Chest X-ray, PA view. Patient: 57 years old, sex M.
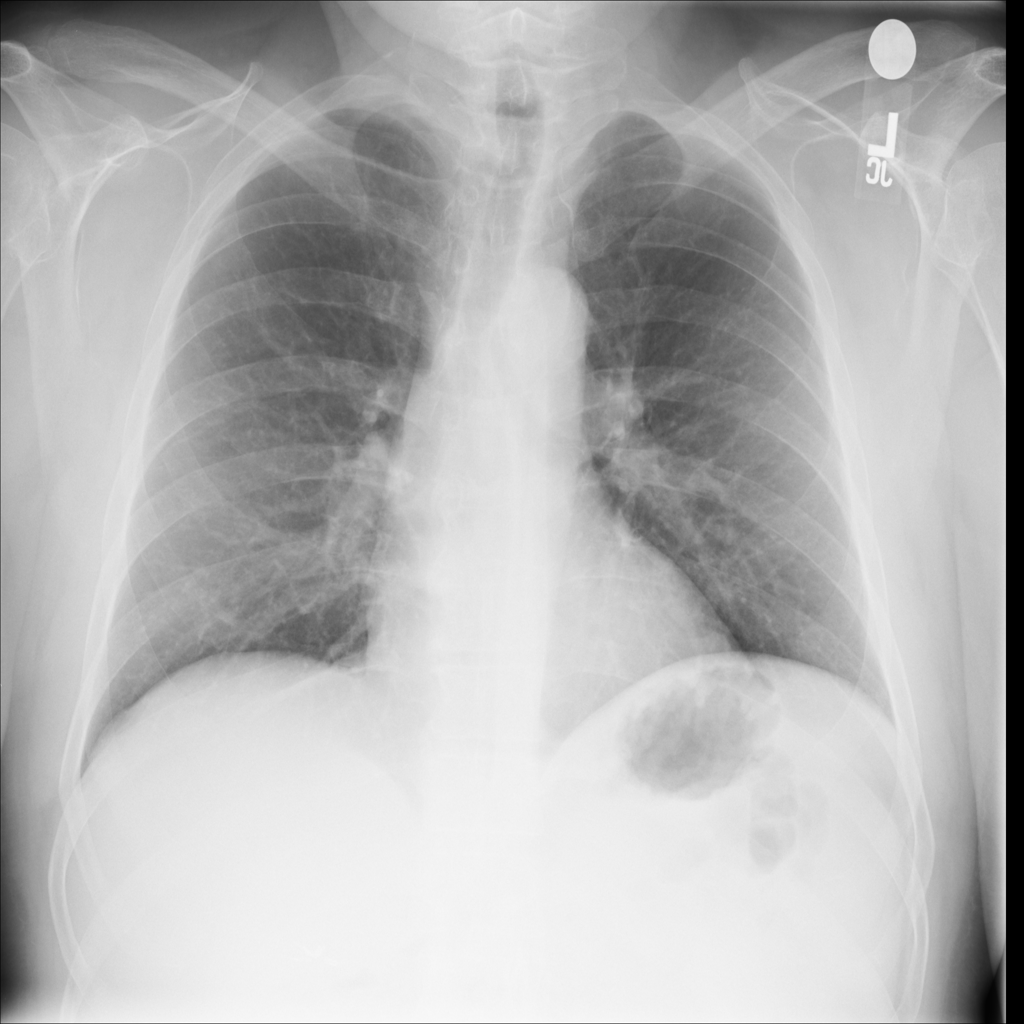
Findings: No Finding